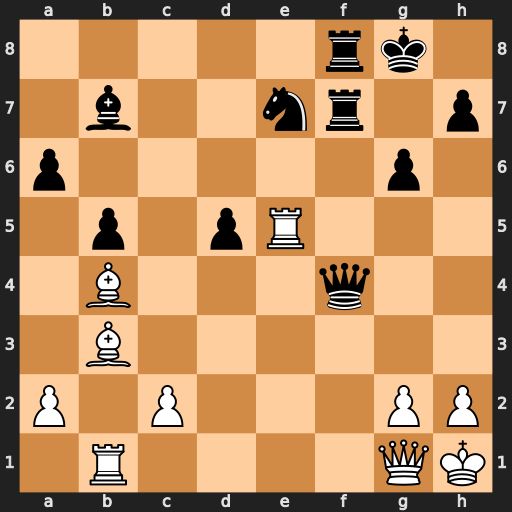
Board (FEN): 5rk1/1b2nr1p/p5p1/1p1pR3/1B3q2/1B6/P1P3PP/1R4QK
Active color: w
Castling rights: -
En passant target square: -
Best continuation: Rxe7 Rxe7 Bxe7